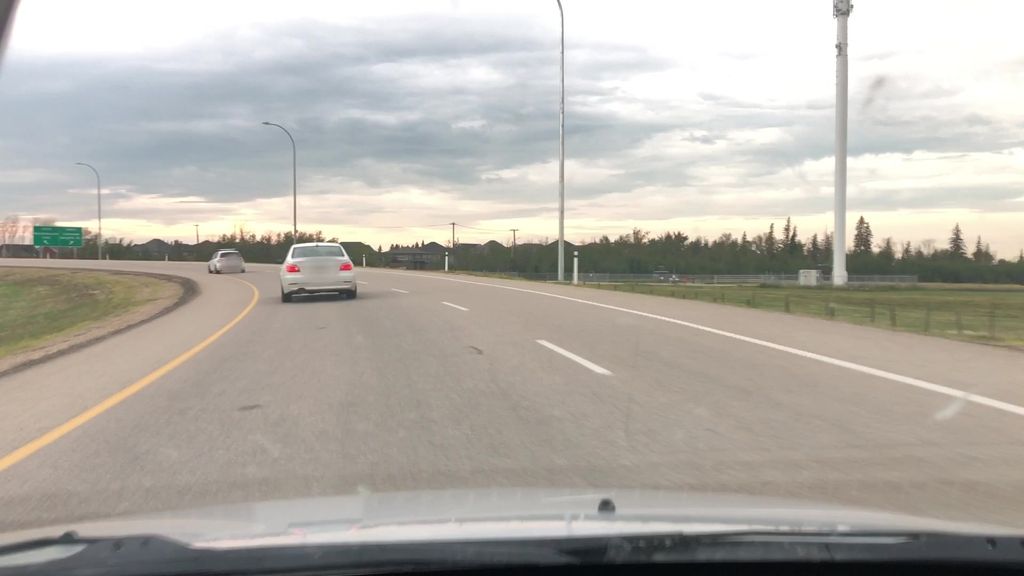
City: edmonton